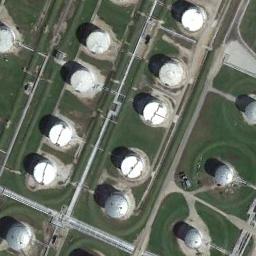
Label: storage tanks